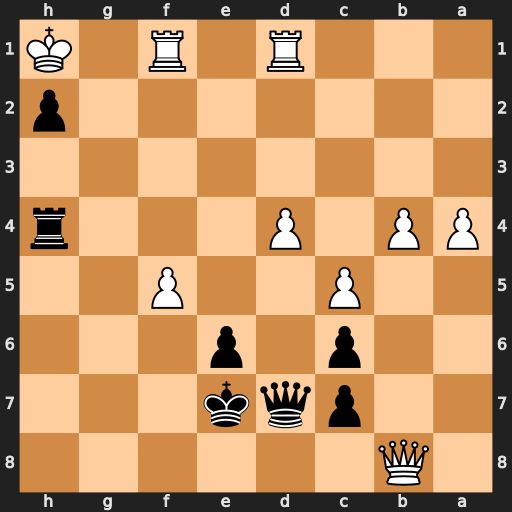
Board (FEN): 1Q6/2pqk3/2p1p3/2P2P2/PP1P3r/8/7p/3R1R1K
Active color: b
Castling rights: -
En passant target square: -
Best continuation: Qd5+ Rf3 Qxf3#